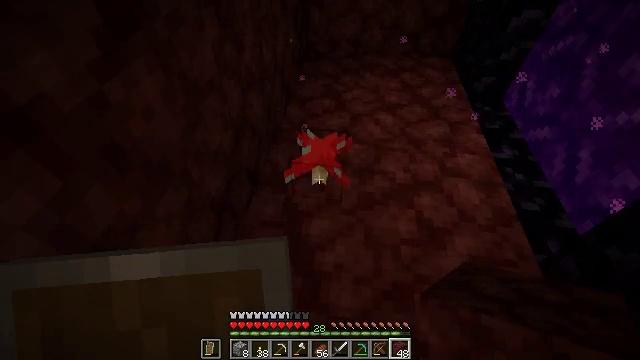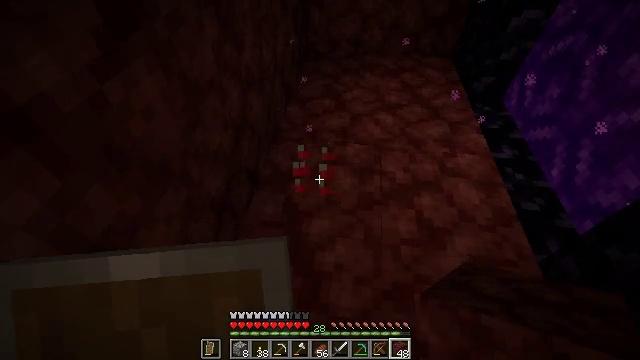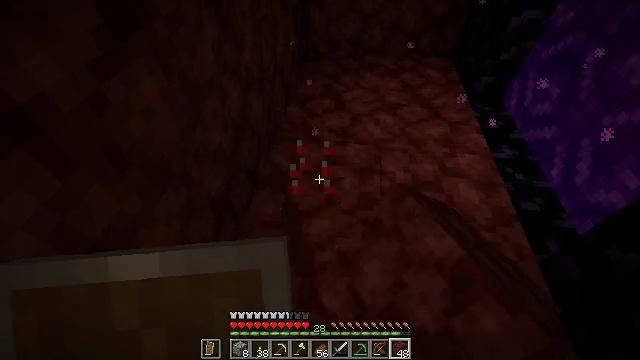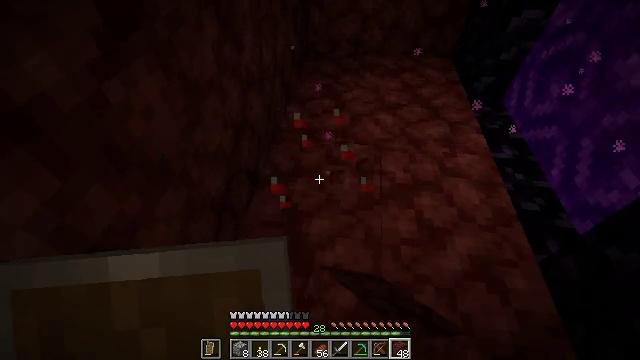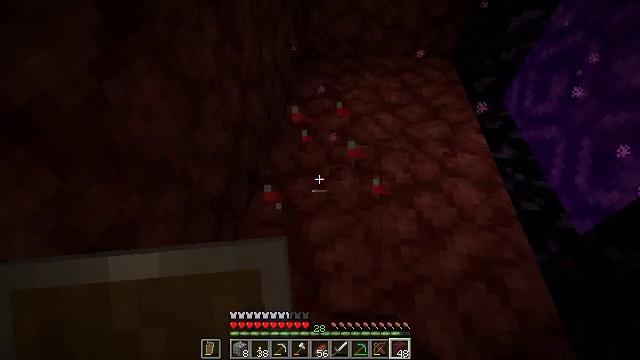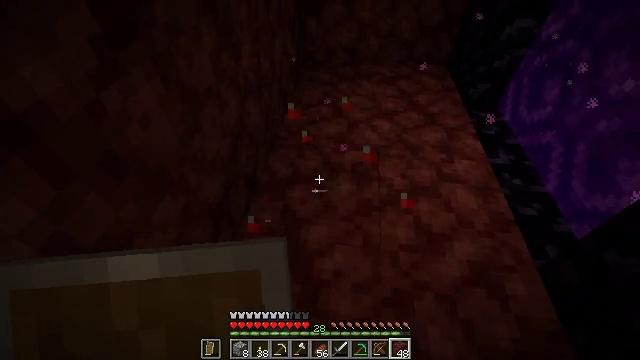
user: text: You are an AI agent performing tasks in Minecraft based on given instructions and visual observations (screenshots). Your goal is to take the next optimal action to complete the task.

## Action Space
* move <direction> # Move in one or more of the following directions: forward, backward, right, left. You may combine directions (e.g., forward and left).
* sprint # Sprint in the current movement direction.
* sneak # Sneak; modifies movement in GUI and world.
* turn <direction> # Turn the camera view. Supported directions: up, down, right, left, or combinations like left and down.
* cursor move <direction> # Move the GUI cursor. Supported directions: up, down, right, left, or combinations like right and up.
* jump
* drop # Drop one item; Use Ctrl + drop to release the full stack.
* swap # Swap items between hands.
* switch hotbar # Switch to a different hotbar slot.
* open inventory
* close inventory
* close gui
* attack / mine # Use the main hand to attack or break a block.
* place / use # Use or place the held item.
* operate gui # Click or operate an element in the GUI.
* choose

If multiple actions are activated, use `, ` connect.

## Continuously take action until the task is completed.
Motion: motion action
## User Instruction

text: Mine the red mushroom for crafting or food.
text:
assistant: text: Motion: attack / mine
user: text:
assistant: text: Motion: attack / mine
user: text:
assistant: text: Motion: attack / mine
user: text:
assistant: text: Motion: no_op
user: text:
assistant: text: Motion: turn up
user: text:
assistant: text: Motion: no_op